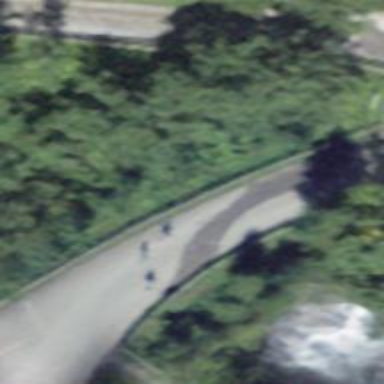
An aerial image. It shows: Bridge on unclassified asphalt road with top-grade track type.